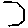
Label: hexagon